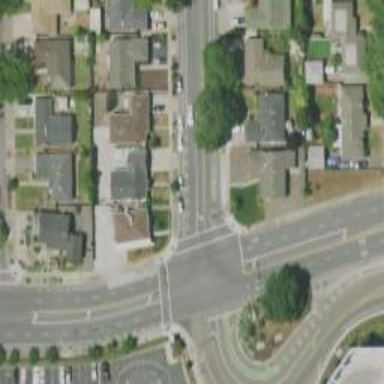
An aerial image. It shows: Secondary road with asphalt surface and separate sidewalks. The road is lined with residential properties.